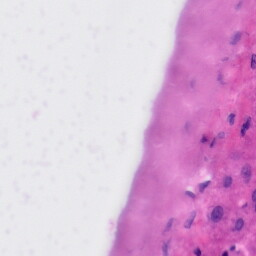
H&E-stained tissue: Liver